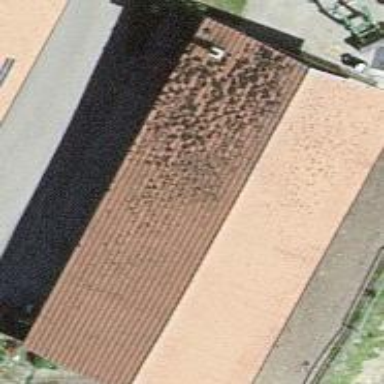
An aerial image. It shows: Barn.